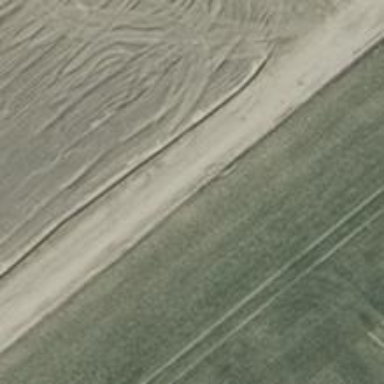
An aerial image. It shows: Compacted grade3 track.